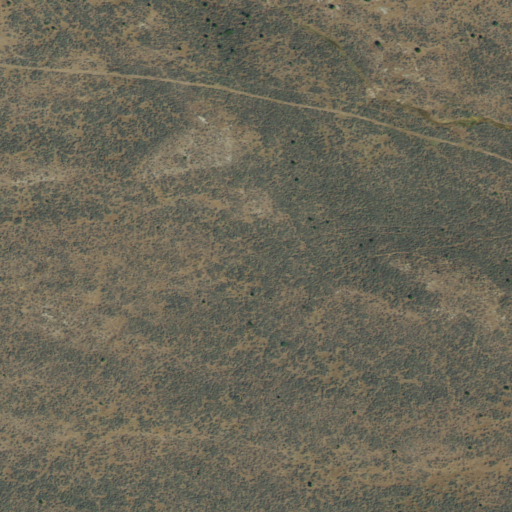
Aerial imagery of cape in Wyoming named Eberhardt Vee containing shrub and evergreen forest